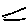
Label: line